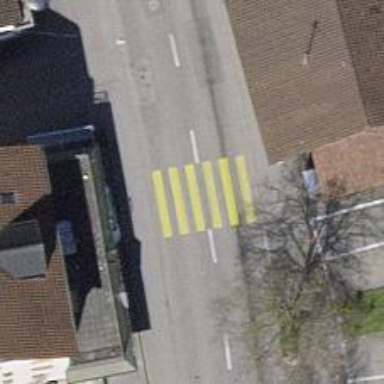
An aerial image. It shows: Uncontrolled zebra crossing with notable zebra markings.